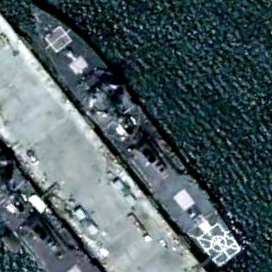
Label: destroyer